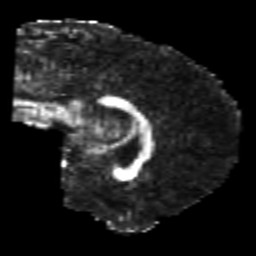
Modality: FA
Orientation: sagittal
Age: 24
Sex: male
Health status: healthy
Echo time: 0.074 s